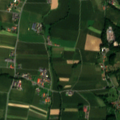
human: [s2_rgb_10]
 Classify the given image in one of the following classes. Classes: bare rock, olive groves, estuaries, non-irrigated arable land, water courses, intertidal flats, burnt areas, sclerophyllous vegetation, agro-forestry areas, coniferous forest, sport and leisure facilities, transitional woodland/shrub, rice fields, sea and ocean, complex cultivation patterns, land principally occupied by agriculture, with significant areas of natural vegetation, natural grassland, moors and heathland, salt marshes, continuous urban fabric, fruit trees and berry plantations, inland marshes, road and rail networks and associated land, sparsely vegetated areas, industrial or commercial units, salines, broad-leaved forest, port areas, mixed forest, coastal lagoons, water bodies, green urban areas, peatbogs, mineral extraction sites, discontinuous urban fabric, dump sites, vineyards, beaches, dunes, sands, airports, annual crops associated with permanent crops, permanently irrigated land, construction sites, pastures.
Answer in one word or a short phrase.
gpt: non-irrigated arable land, vineyards, complex cultivation patterns, broad-leaved forest